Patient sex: M
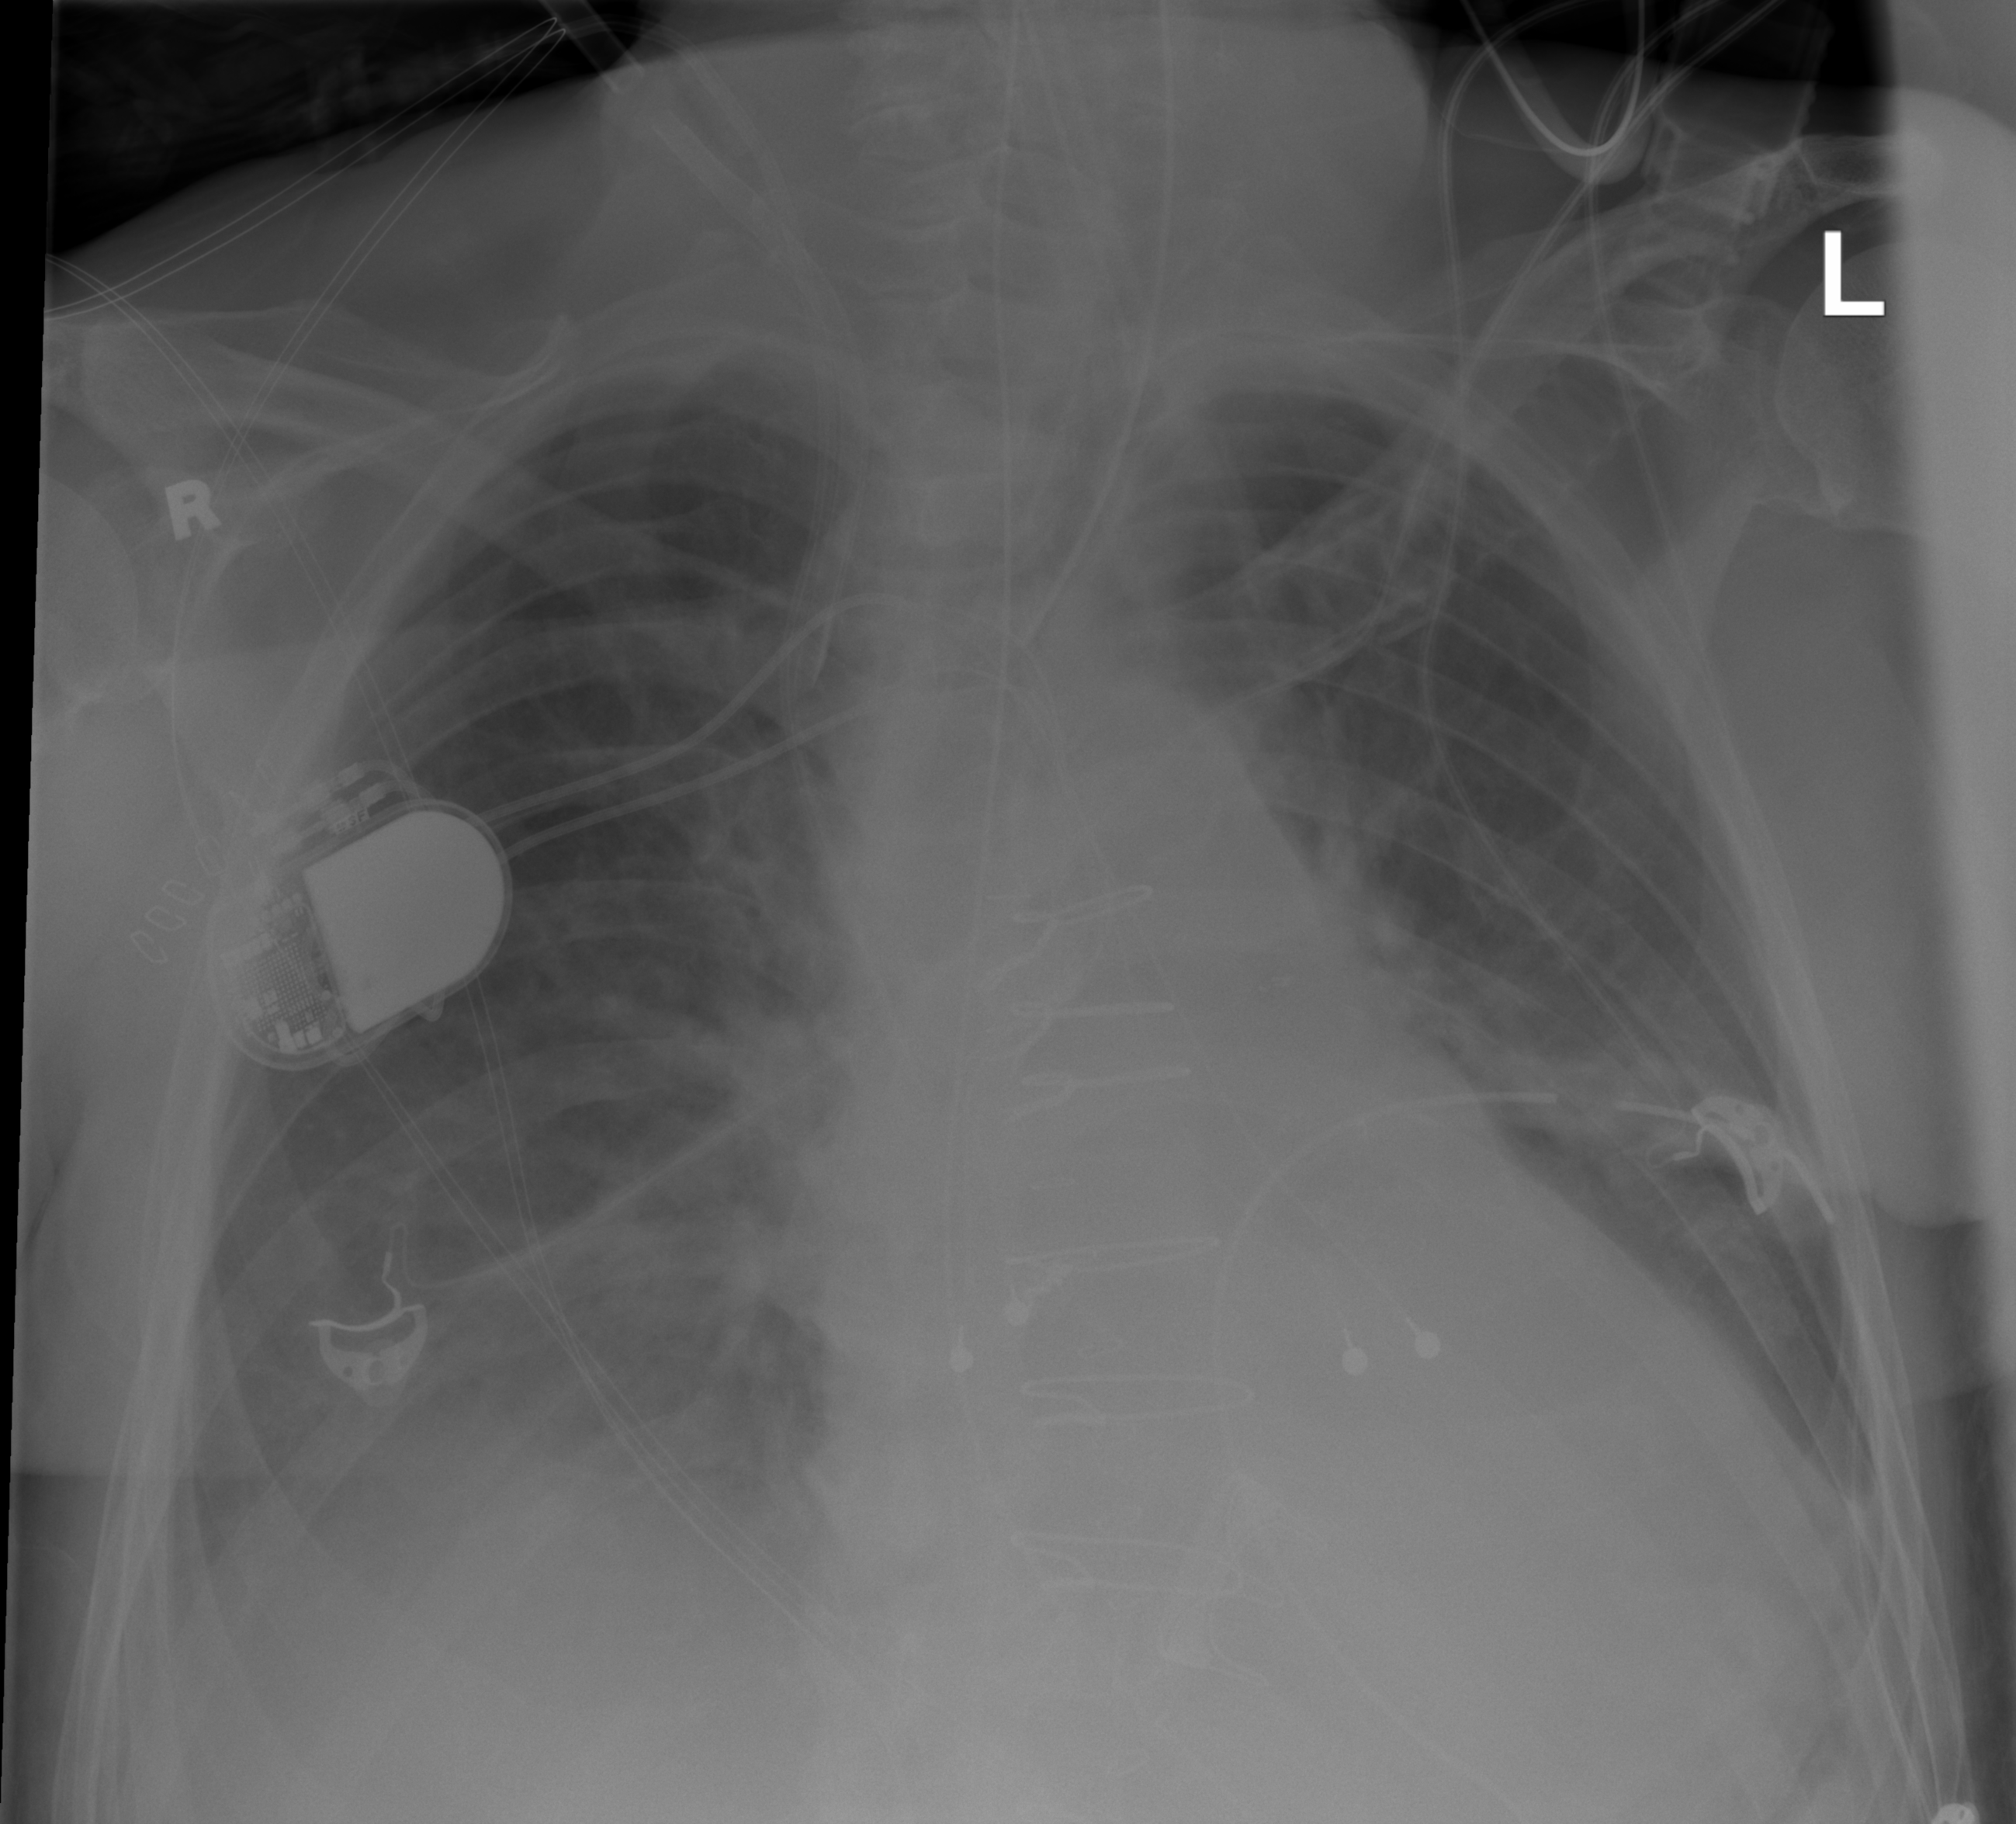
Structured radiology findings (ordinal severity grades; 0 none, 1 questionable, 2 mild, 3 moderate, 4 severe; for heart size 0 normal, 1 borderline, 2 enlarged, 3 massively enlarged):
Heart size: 2
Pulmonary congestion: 2
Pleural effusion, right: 2
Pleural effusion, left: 1
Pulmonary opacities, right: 1
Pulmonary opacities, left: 0
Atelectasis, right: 0
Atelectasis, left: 2